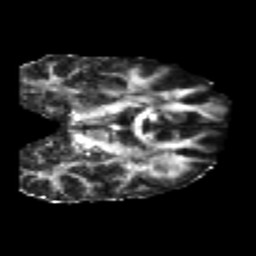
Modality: FA
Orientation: coronal
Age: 25
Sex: male
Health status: healthy
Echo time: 0.074 s